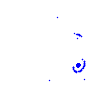
Particle: electron